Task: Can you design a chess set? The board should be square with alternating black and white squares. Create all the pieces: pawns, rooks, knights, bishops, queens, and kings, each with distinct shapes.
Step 547:
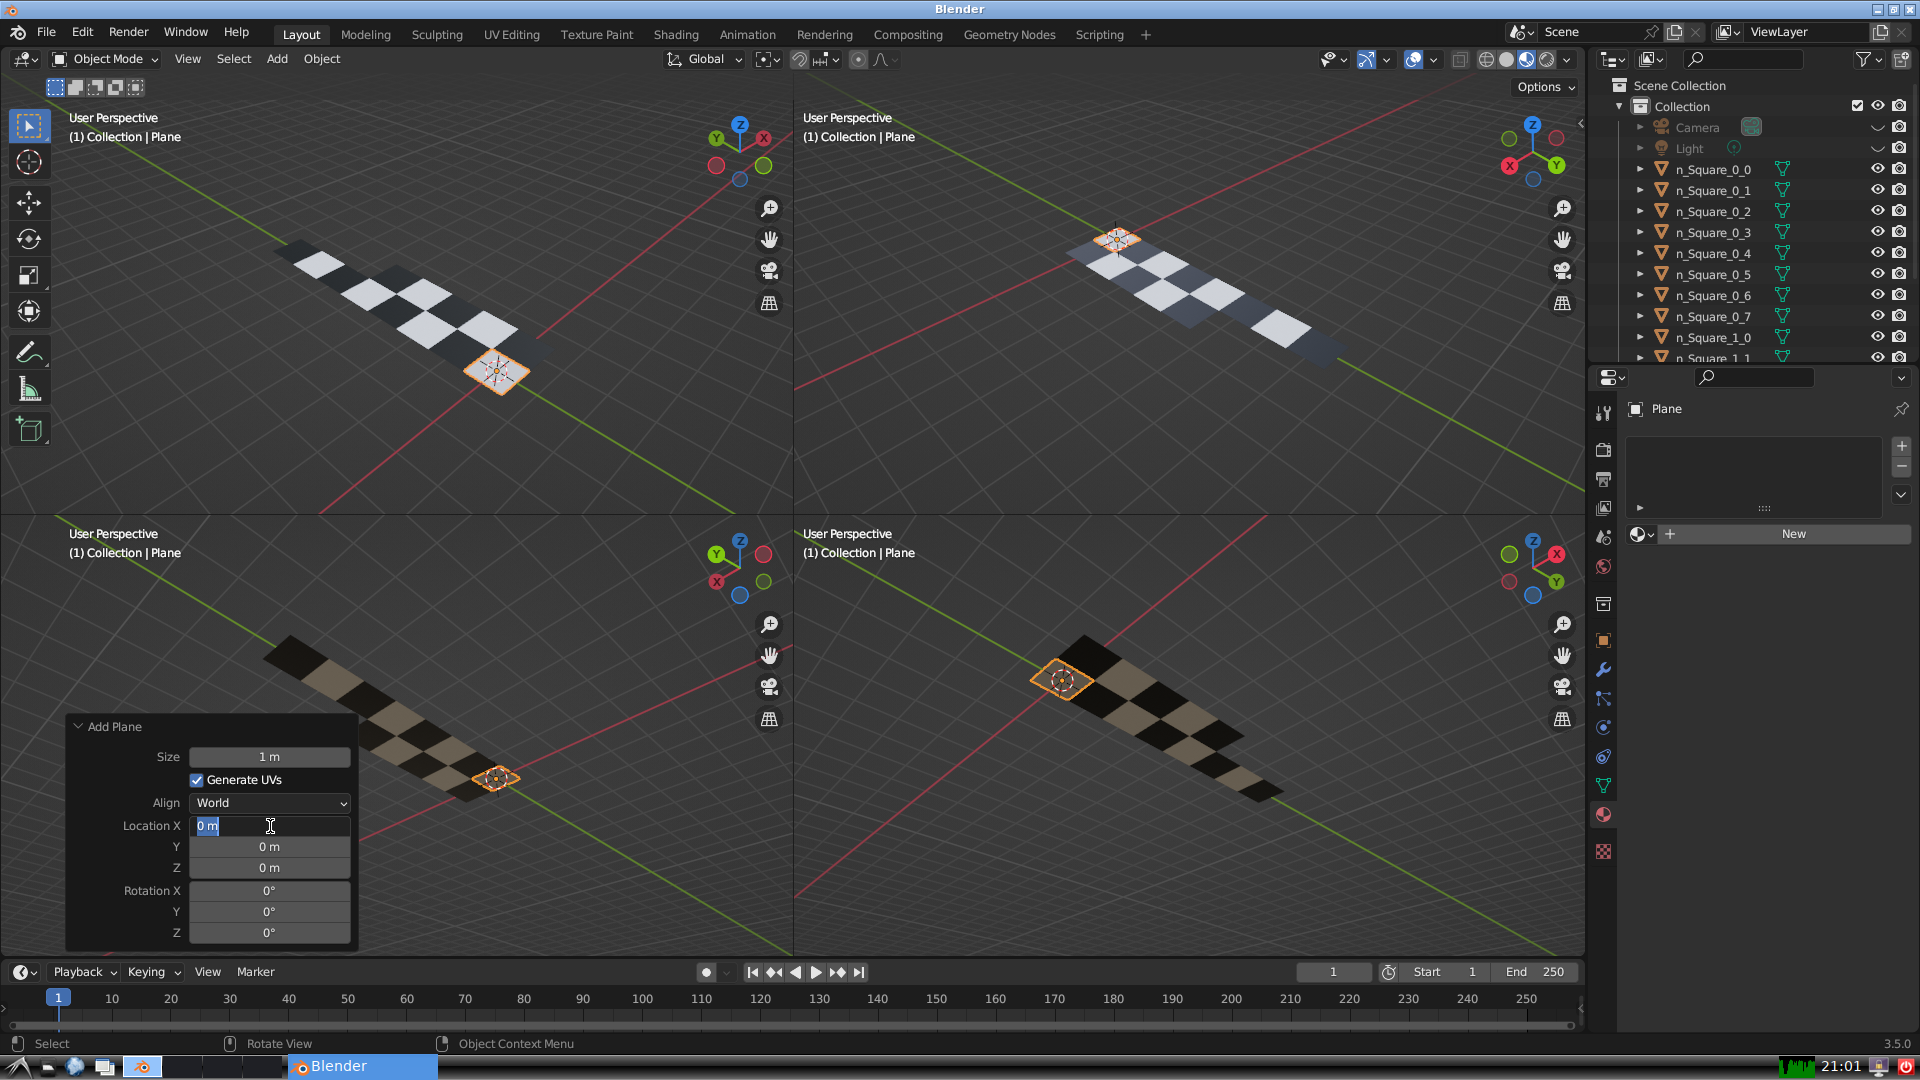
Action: input_text: 1.0